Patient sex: M
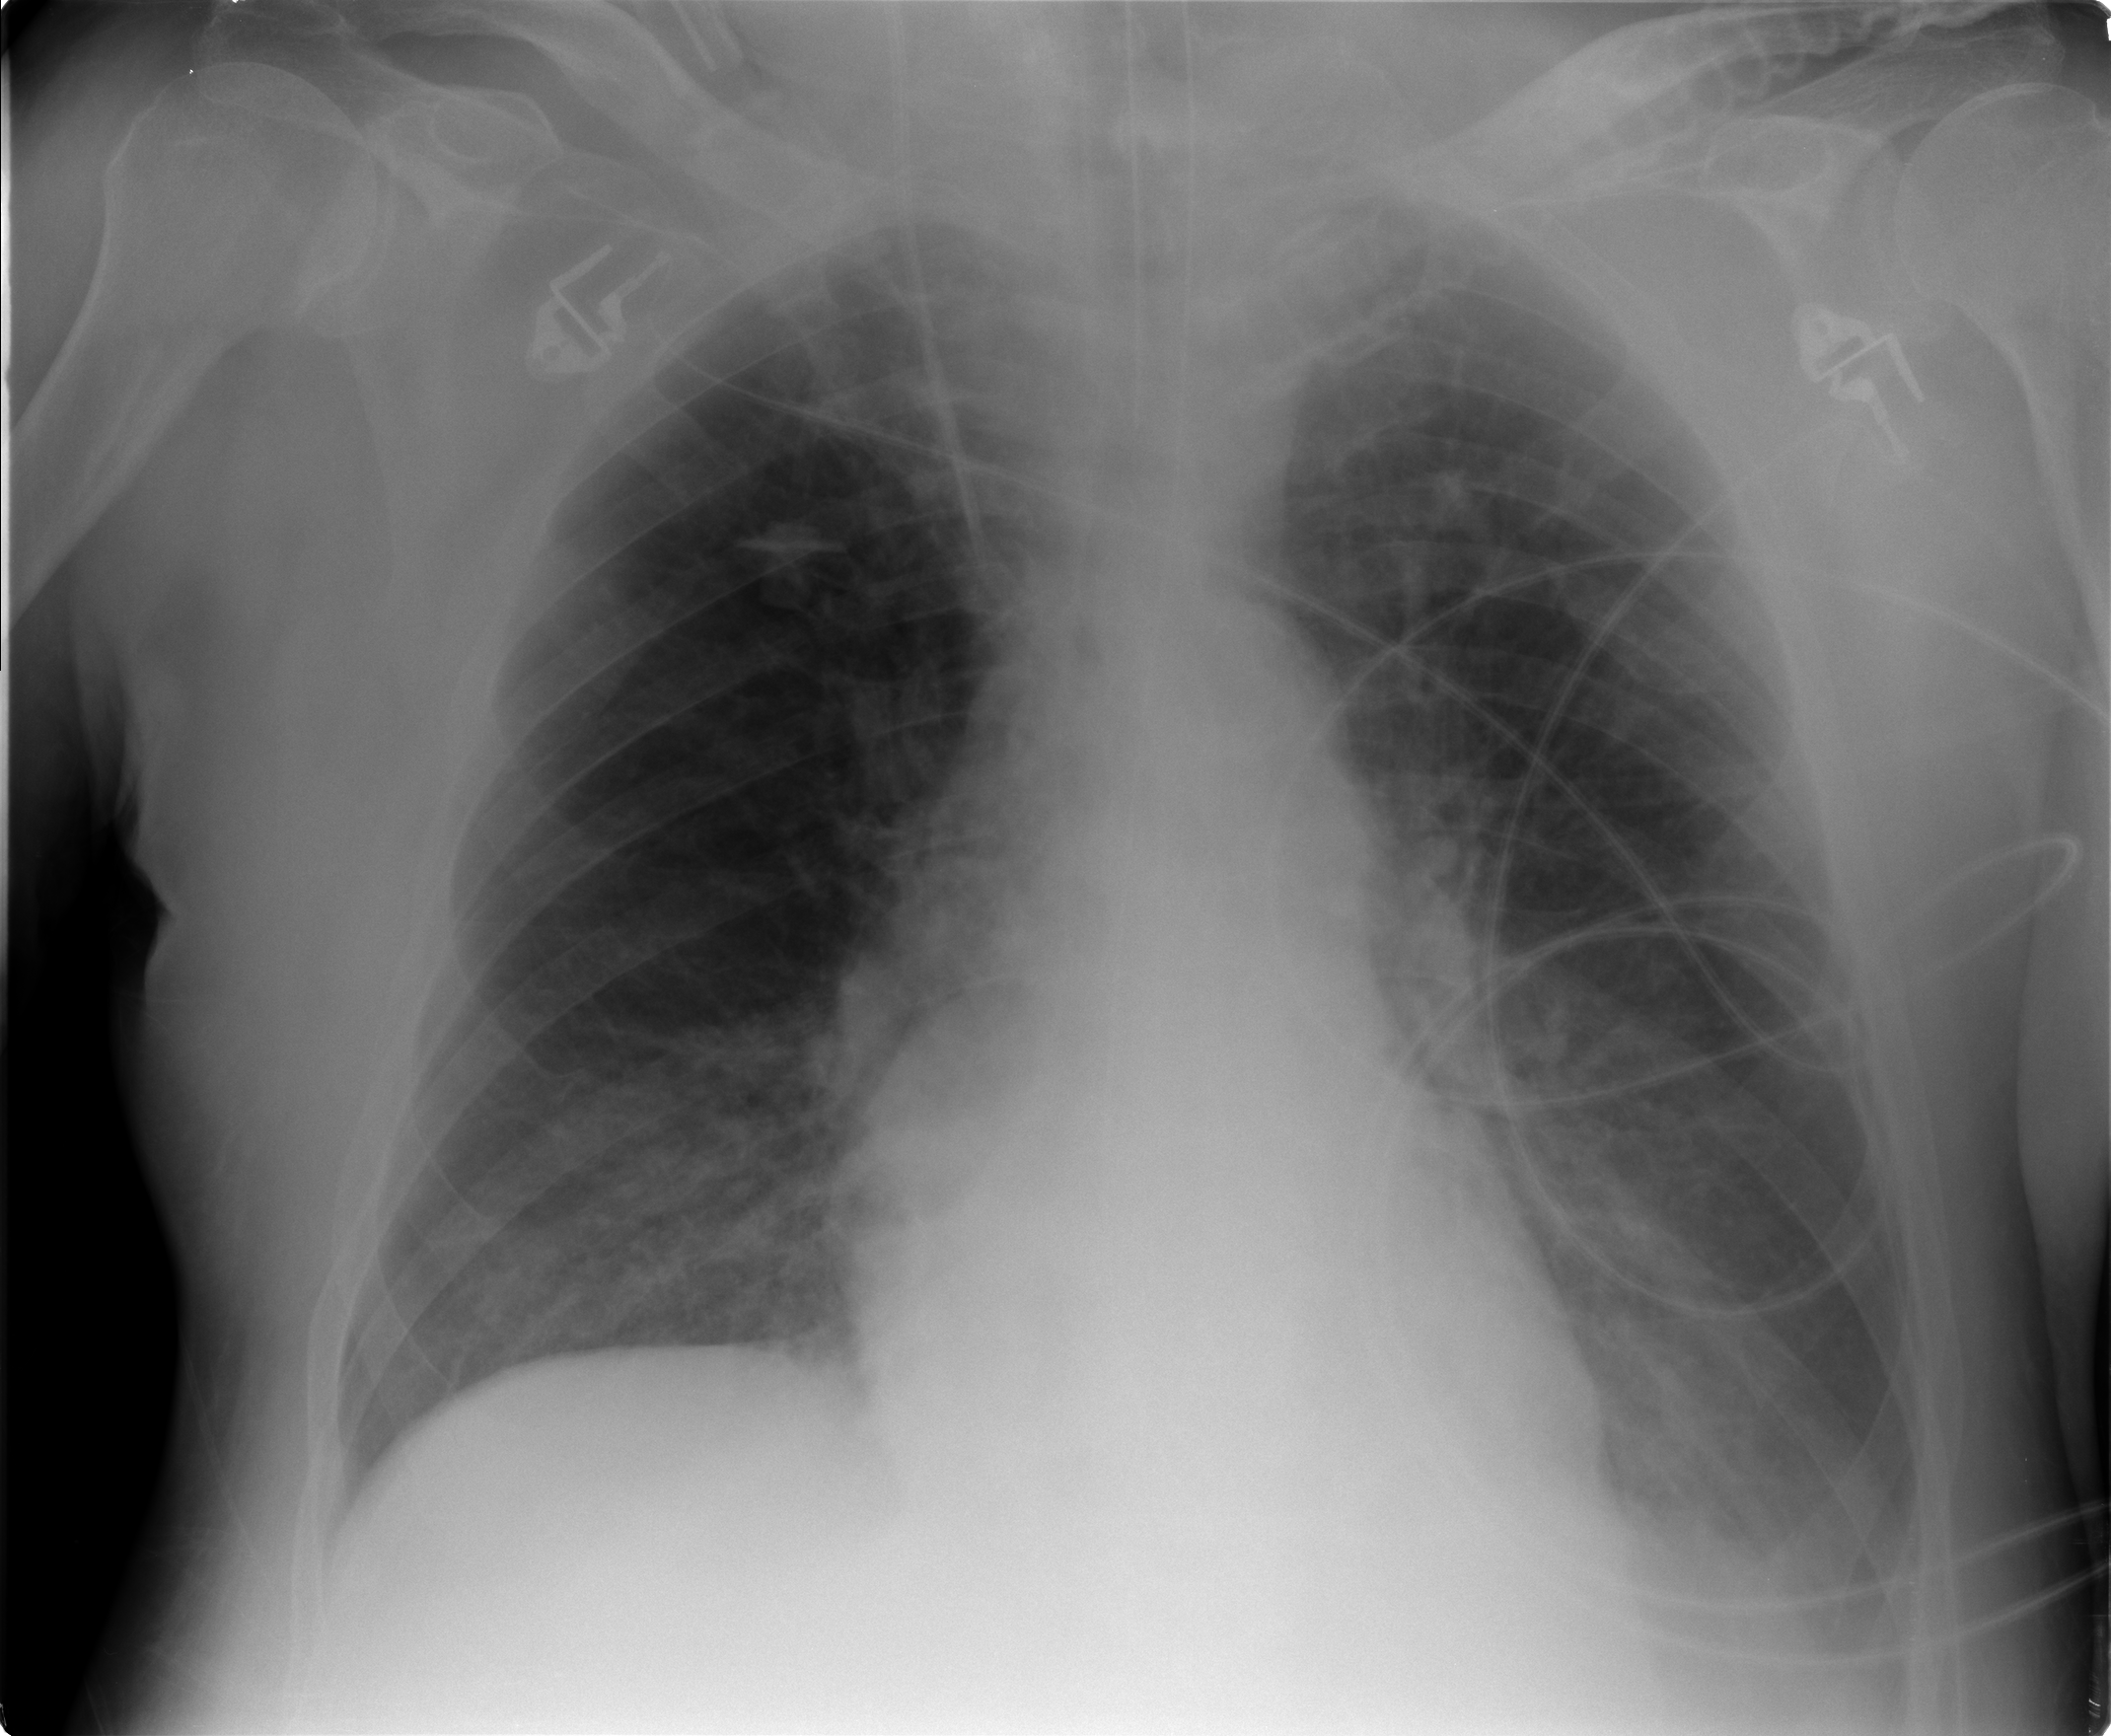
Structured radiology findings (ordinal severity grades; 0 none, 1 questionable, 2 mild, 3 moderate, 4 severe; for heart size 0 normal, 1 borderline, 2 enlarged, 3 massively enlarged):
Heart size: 0
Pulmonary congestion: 0
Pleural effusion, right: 0
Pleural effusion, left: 2
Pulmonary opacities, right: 2
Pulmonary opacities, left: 1
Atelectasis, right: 2
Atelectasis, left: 2